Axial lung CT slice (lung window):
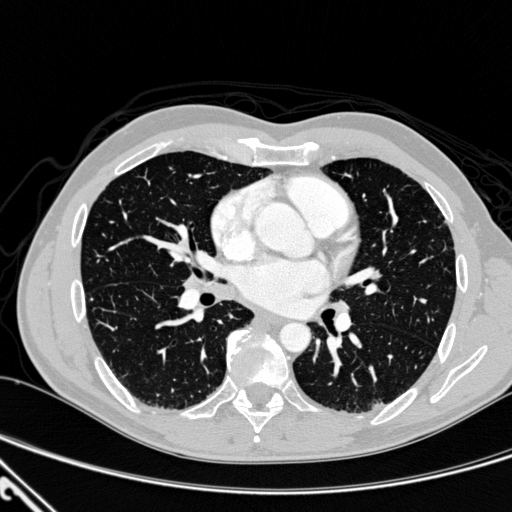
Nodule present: no